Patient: sex M, age 75
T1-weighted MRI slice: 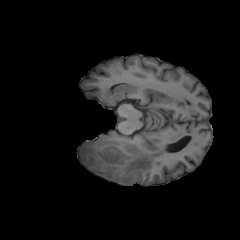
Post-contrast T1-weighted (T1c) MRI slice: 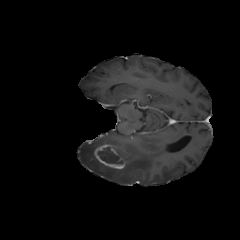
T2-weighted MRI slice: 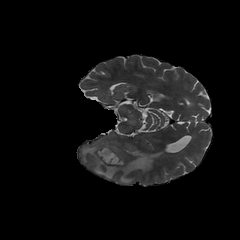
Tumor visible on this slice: yes
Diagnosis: Glioblastoma, IDH-wildtype
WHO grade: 4